Question: I have three divs: header, left and right, and I am using border-right to add a line separating the two divs. The problem that I am having is that the border only spans the length of the content and not the entire page. How can I make the border extend to fill the entire page?

'''
.leftdiv{
width:36.5%;
border-right:1px solid #222222;
float:left;
}
'''
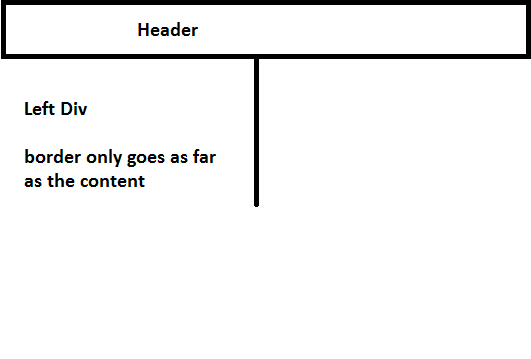
Answer: The problem is that the div will only grow to be as large as the content inside of it needs it to be. The border is just a visual cue to that.
You could throw a min-height on the div to make it extend as far as you want it.
The other solution would be to create faux columns, but your best bet may be in this article:
<URL>